Aerial crown-view tile of a tropical tree (Barro Colorado Island, Panama), acquired 20250715:
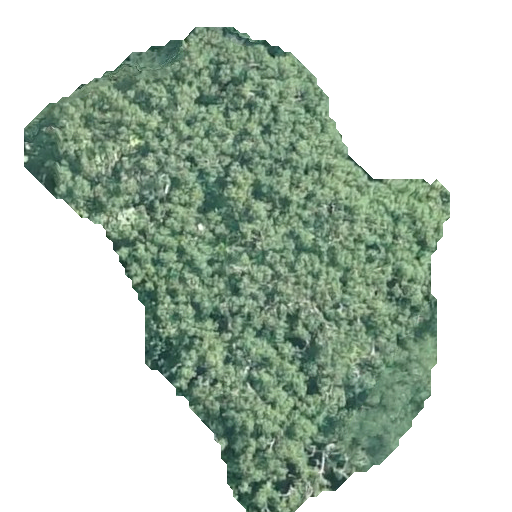
Species: Tabebuia rosea
GBIF accepted scientific name: Tabebuia rosea
Crown area: 181.559 m²